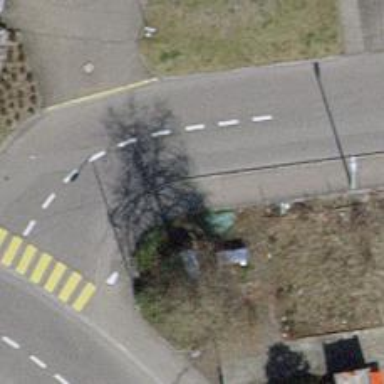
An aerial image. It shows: Sidewalk along the footway.